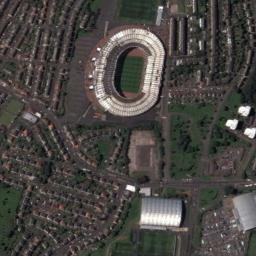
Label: stadium